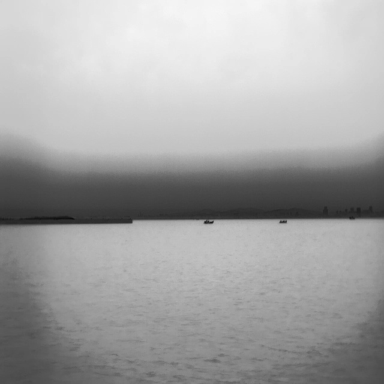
There are three bulk_carriers in the infrared image.